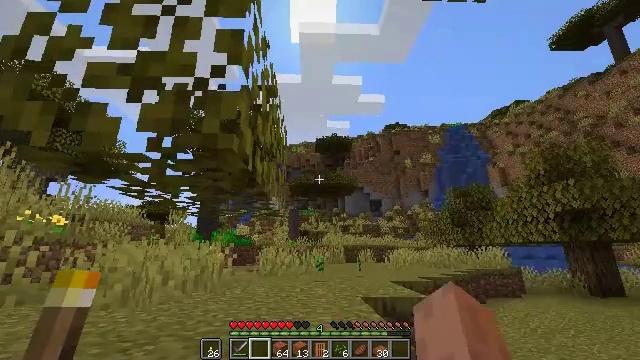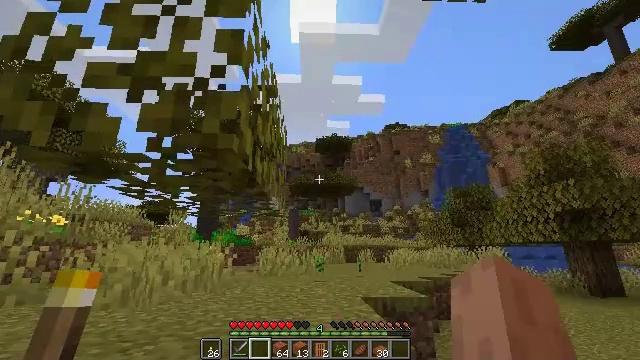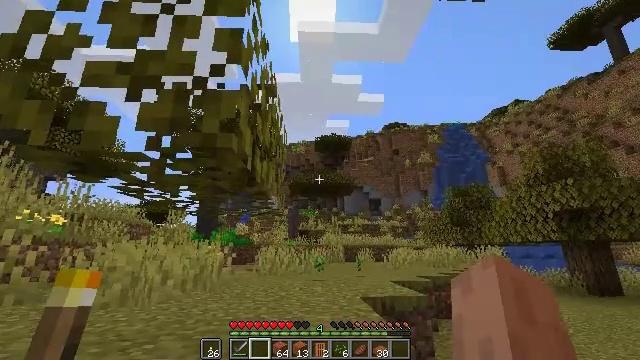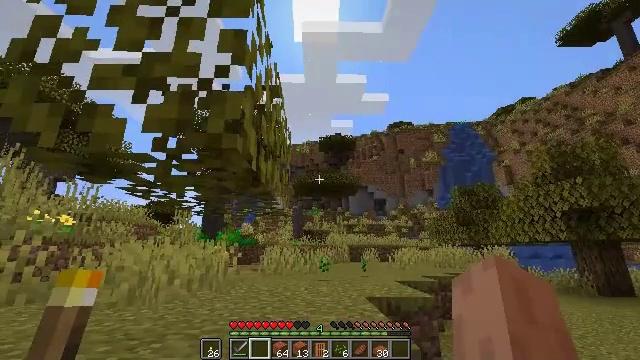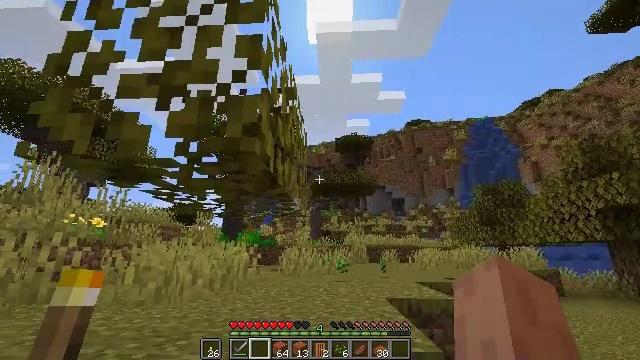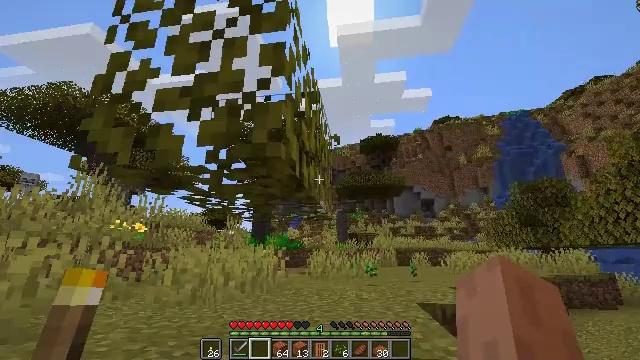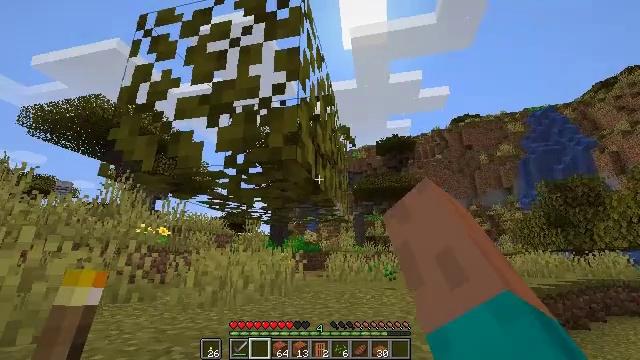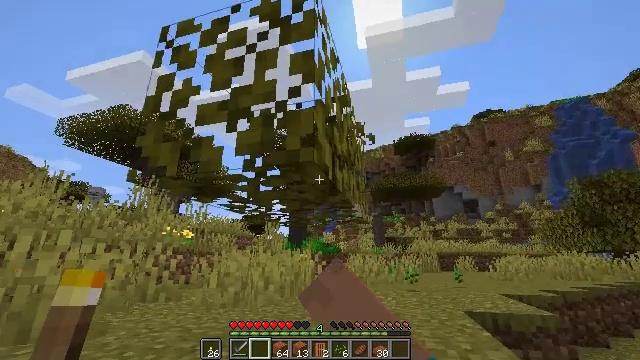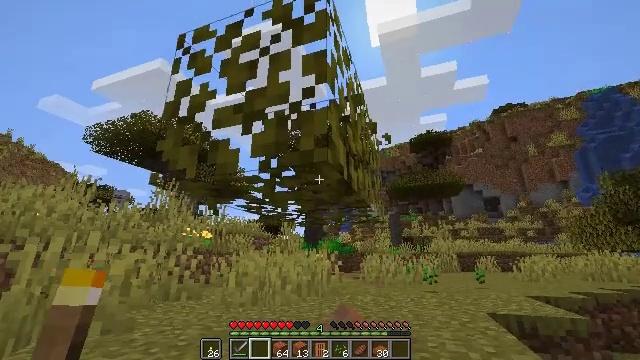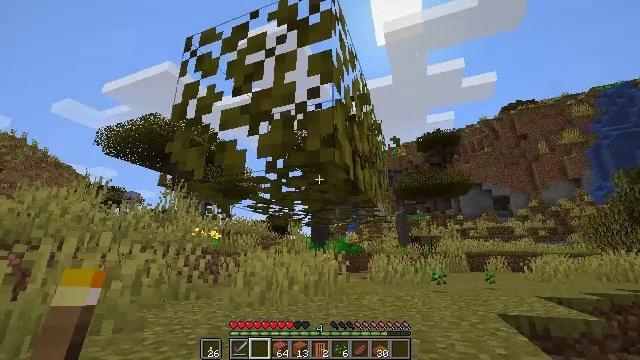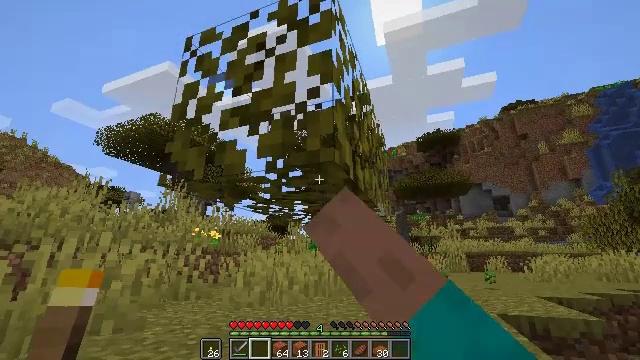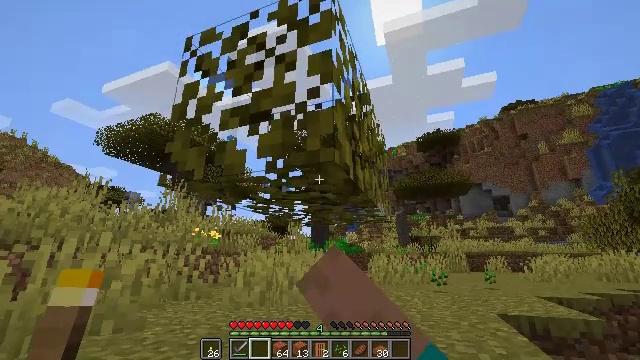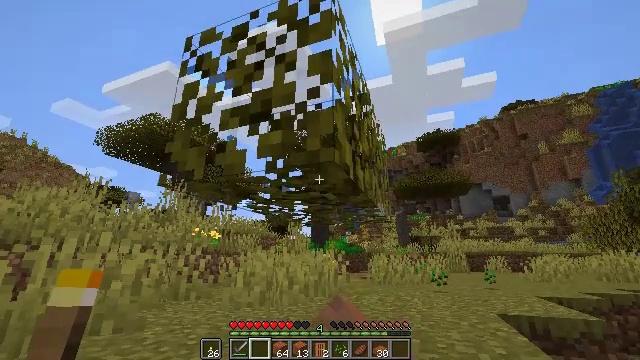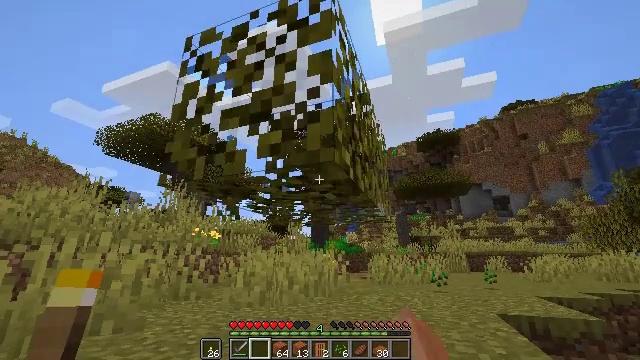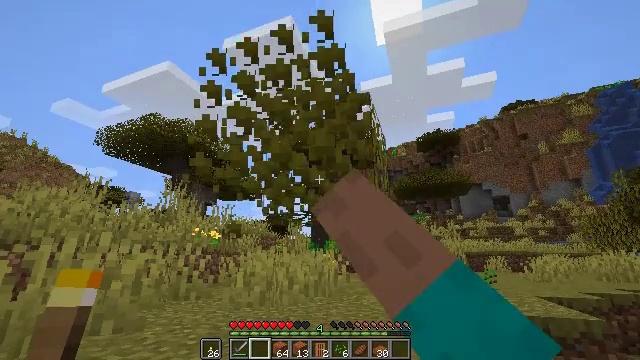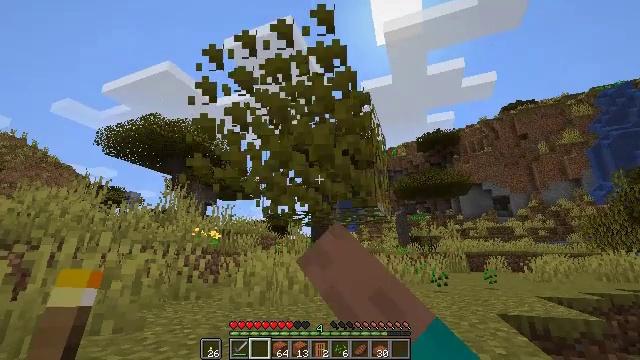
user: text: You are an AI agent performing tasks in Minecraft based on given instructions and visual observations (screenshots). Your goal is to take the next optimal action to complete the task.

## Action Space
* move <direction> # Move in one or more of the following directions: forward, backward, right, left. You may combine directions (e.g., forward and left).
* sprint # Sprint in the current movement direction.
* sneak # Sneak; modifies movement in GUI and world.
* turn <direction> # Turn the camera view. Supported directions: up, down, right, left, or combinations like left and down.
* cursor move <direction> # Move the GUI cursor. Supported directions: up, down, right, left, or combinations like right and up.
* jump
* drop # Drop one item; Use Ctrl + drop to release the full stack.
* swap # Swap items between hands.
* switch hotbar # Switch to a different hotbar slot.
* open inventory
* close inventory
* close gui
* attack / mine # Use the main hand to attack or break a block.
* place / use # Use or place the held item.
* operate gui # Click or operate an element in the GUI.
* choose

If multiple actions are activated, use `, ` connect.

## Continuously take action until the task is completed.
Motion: motion action
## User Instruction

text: Mine acacia leaves from the tree.
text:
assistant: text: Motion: attack / mine
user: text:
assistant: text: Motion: attack / mine
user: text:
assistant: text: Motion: turn left, attack / mine
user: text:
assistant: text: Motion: turn left, attack / mine
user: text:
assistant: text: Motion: turn left, attack / mine
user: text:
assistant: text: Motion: turn left, attack / mine
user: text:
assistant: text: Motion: turn left, attack / mine
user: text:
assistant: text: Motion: turn left, attack / mine
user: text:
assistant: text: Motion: turn left, attack / mine
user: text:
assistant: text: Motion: attack / mine
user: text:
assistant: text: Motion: attack / mine
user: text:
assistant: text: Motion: attack / mine
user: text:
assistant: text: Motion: attack / mine
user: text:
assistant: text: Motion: attack / mine
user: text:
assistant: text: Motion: attack / mine
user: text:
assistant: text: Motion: attack / mine
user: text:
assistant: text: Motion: attack / mine
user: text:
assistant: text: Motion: attack / mine
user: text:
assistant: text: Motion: attack / mine
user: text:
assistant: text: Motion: attack / mine
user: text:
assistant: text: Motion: attack / mine
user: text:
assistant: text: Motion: attack / mine
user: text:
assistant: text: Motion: attack / mine
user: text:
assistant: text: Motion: attack / mine
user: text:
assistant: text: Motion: attack / mine
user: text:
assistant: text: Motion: attack / mine
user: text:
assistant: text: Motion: attack / mine
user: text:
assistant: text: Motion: attack / mine
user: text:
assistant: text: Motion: attack / mine
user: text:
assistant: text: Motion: attack / mine